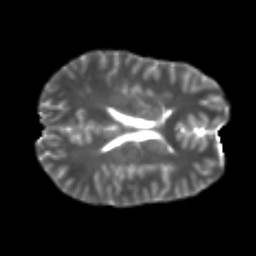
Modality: T2w
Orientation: axial
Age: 21
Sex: male
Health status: healthy
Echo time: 0.074 s